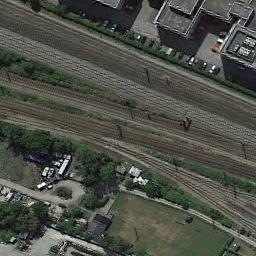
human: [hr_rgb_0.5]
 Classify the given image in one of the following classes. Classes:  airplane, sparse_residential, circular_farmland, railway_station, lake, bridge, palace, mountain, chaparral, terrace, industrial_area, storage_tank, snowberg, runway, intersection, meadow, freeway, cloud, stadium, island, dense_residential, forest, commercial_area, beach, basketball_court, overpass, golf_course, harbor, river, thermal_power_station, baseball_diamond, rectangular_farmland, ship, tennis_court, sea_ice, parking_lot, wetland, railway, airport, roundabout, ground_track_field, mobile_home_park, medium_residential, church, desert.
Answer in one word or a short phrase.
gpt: railway